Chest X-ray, PA view. Patient: 7 years old, sex M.
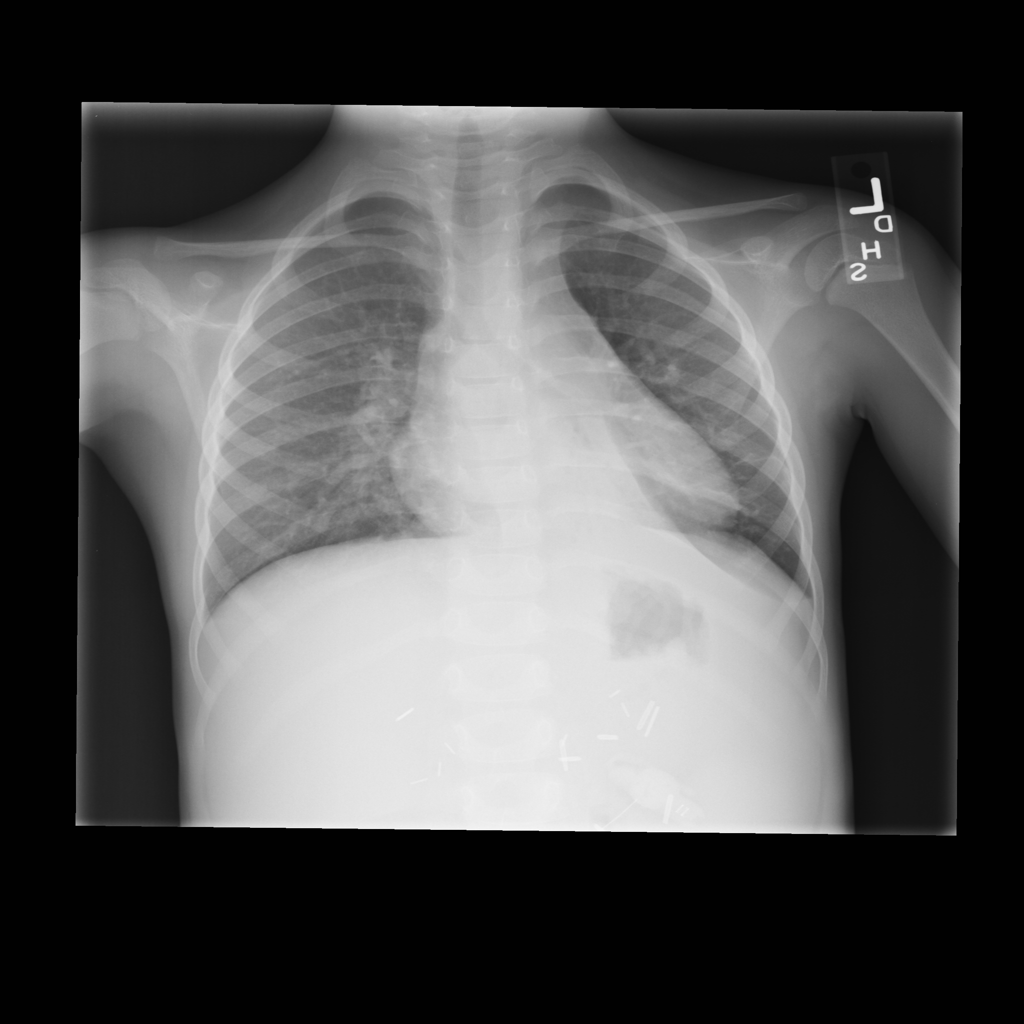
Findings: Infiltration